Question: I am using the following code to plot a Random noise as follows:
'''
n=0:1/250:1;
random_noise=rand(size(n));
N=length(b);
f_bins=0:N-1;
N_2=ceil(N/2);
f_hertz=f_bins*fs/N;
figure
ll=abs(b);
plot(f_hertz(1:N_2),ll(1:N_2))
title('amplitude spectra of random signal')
'''

The random noise assumes zero mean so why the random noise has a DC component as shown in the above figure? Also a general question, is there is a way to remove the DC component without the use of a filter?
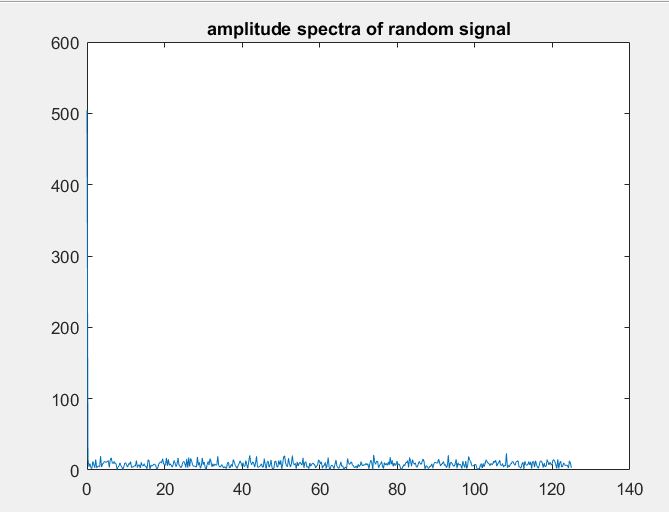
Answer: If you read the <URL>. The mean for this distribution is 0.5. So simply subtracting 0.5 from your signal will remove the D.C. component:
'''
random_noise = rand(size(n)) - 0.5;
'''
On the other hand, you probably want to use 'randn' instead, which creates a 0-mean normal distribution.
In general, subtracting the mean from a signal removes the D.C. component:
'''
signal = signal - mean(signal);
'''
BTW: typing 'help rand' in MATLAB will also show you the documentation for the function. If you're wondering why 'rand' does something your don't expect, reading the documentation should be your first step.